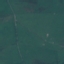
Land use / land cover: Pasture